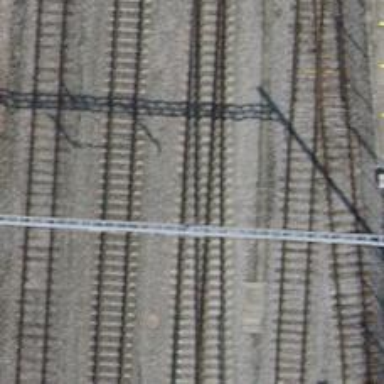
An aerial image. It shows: Railway siding with one electrified track and contact line.